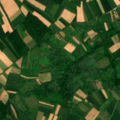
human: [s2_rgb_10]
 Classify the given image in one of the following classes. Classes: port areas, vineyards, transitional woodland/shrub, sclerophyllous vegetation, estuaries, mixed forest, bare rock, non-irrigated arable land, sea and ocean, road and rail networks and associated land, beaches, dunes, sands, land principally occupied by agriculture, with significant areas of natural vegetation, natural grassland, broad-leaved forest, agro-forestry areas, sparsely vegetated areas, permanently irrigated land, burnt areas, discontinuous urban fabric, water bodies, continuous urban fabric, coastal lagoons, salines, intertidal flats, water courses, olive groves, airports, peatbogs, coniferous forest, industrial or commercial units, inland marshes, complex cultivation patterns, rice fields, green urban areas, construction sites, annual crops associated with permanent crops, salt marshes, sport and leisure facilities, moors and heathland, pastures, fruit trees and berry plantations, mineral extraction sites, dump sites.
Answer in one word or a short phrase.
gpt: non-irrigated arable land, complex cultivation patterns, land principally occupied by agriculture, with significant areas of natural vegetation, broad-leaved forest